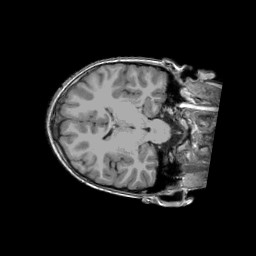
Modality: T1w
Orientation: axial
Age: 12
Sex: male
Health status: ill